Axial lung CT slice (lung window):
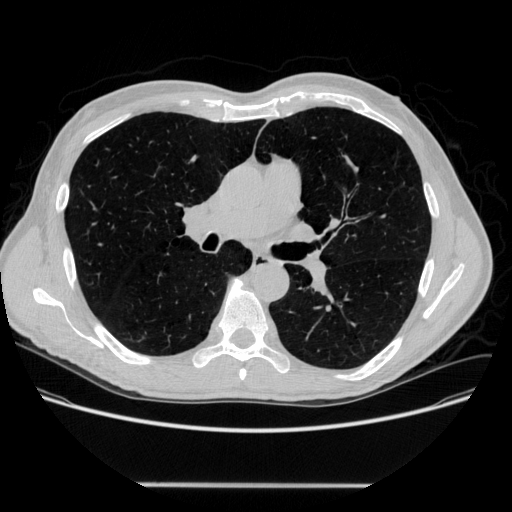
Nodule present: no